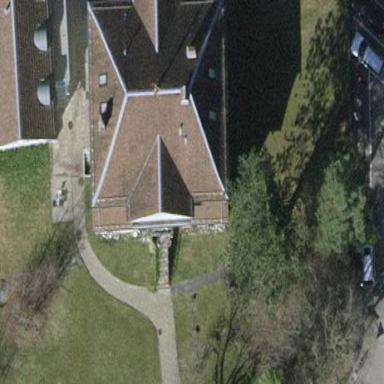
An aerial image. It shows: Building with hipped roof.